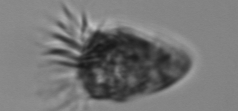
Label: Ciliophora